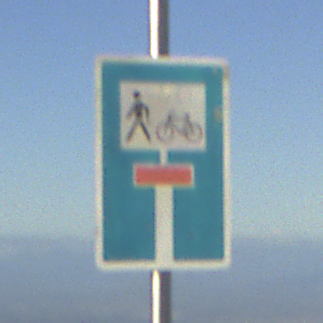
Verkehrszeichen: SackgasseRadverkehrFussgaengerDurchlaessig
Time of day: SunriseSunset
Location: Outdoor (Nature)
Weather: PartlyCloudy
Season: NotSpecified
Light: Natural